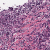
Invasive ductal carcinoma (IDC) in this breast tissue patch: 1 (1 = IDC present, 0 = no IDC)